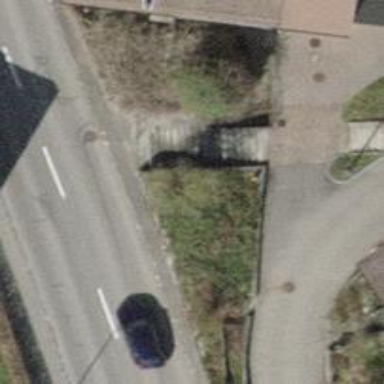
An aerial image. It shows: Cycle barrier.